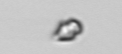
Label: Heterocapsa_rotundata